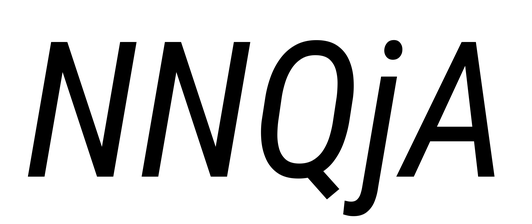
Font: Roboto-Italic_Condensed_Italic